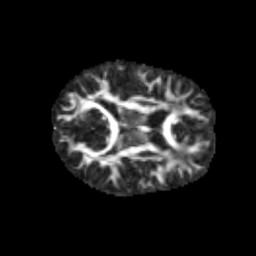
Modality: FA
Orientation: axial
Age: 13
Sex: female
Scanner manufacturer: siemens
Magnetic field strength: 3 T
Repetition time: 3.8 s
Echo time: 0.07 s